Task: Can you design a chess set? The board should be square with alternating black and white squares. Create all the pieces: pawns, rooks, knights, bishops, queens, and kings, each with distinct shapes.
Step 2286:
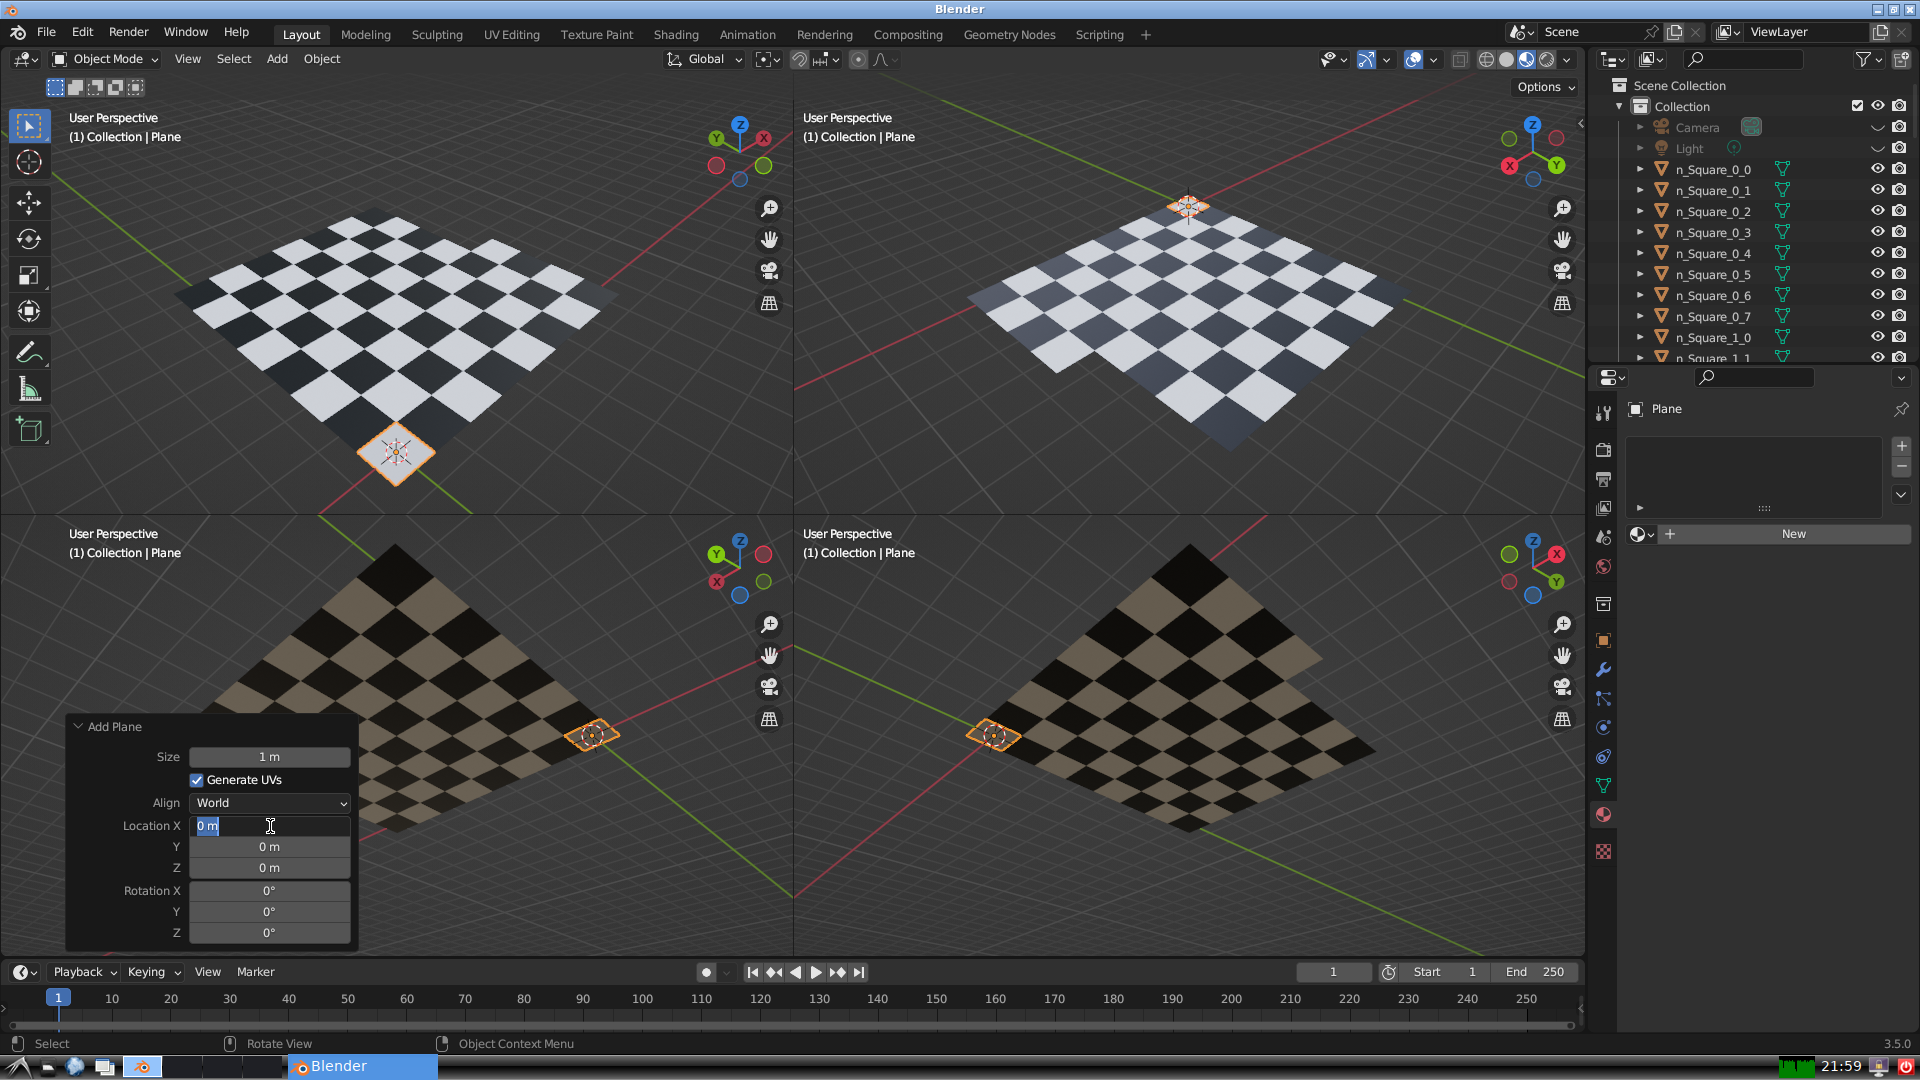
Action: input_text: 7.0